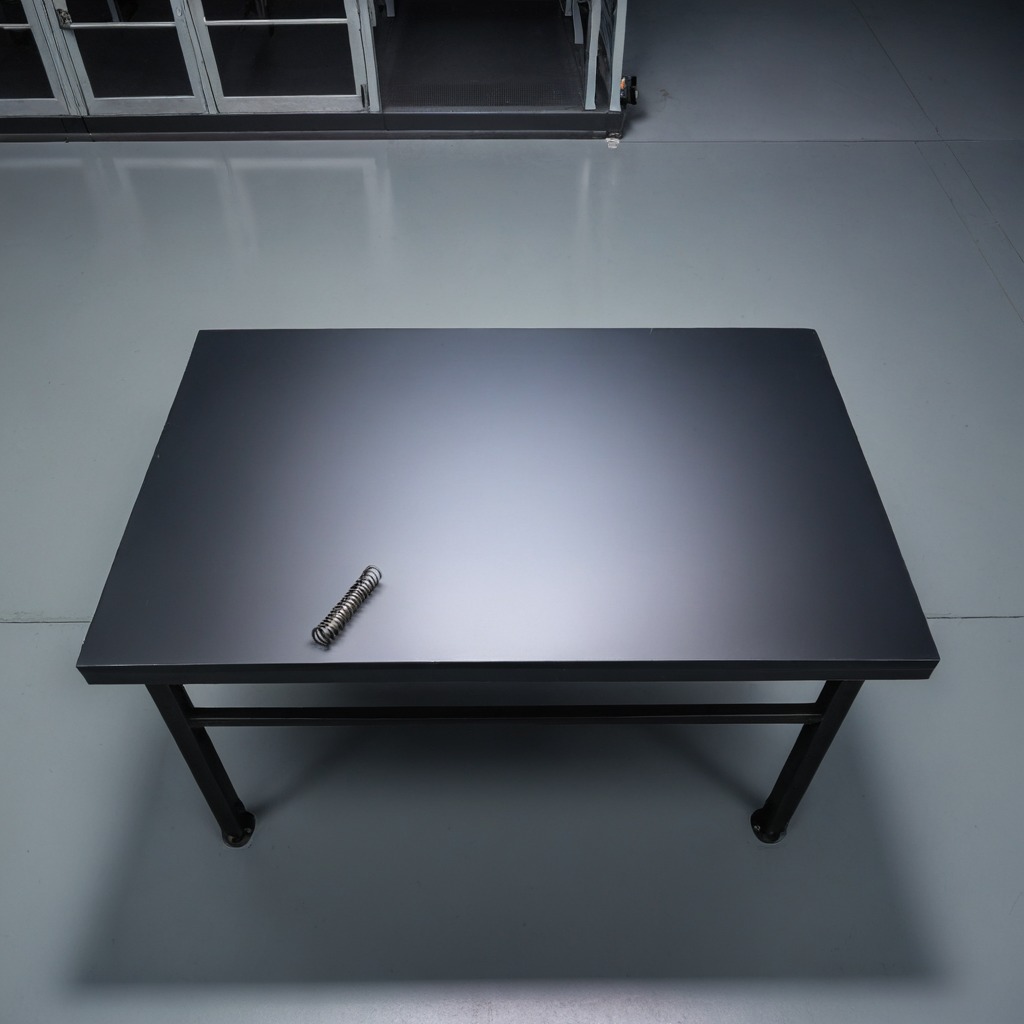
A coiled metal spring is lying on the tabletop.